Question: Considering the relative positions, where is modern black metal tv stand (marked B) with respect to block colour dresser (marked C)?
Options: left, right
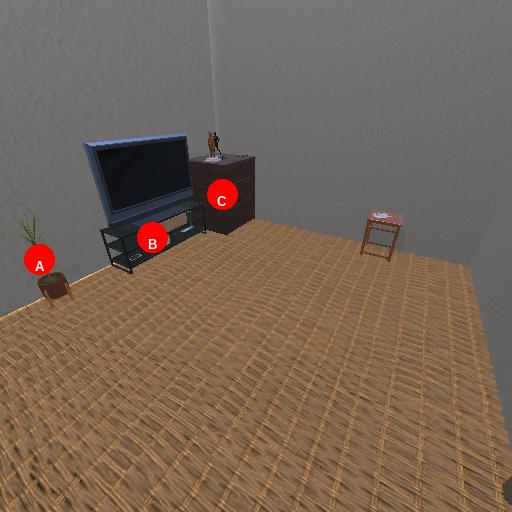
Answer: left